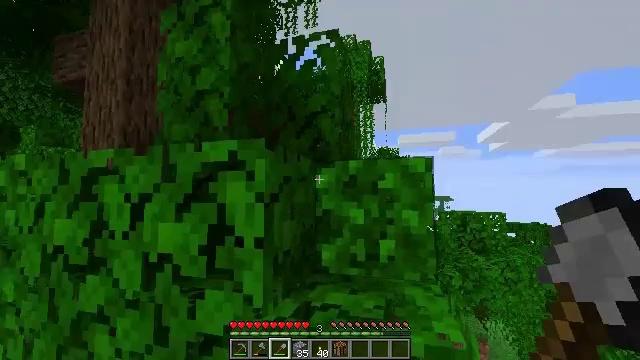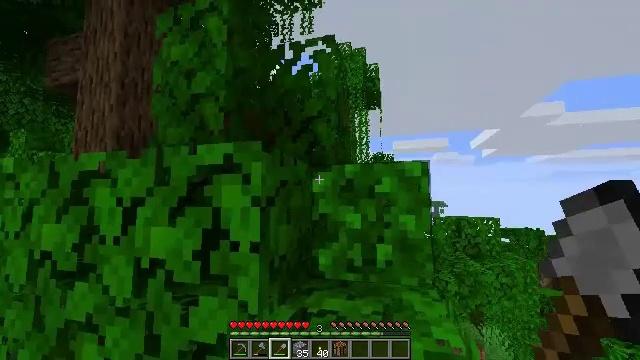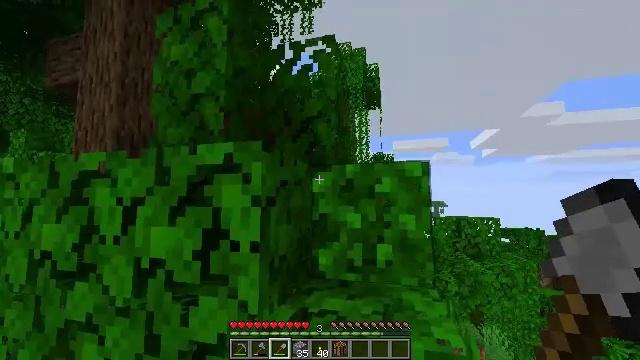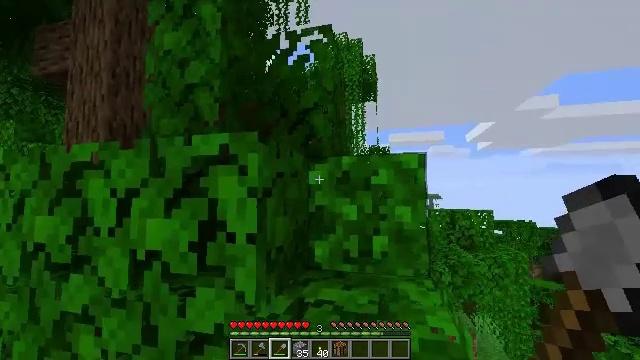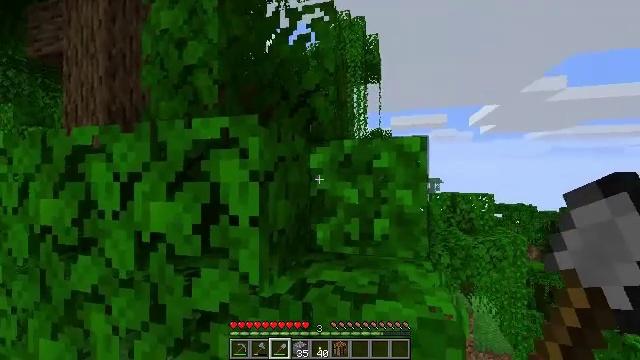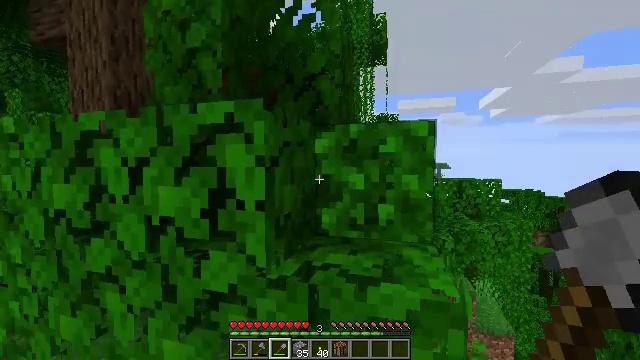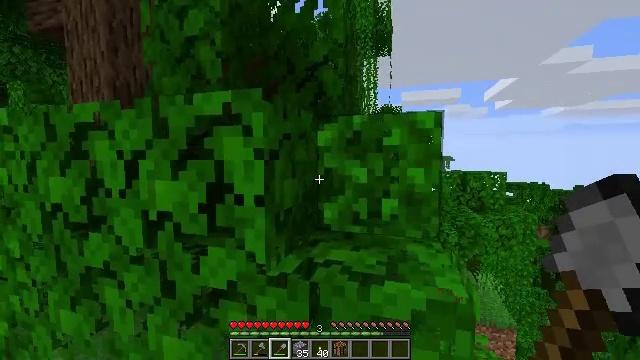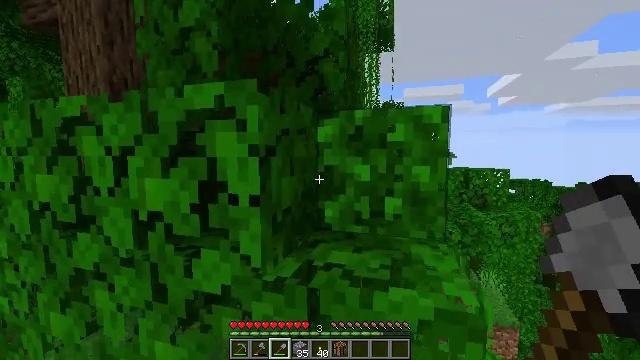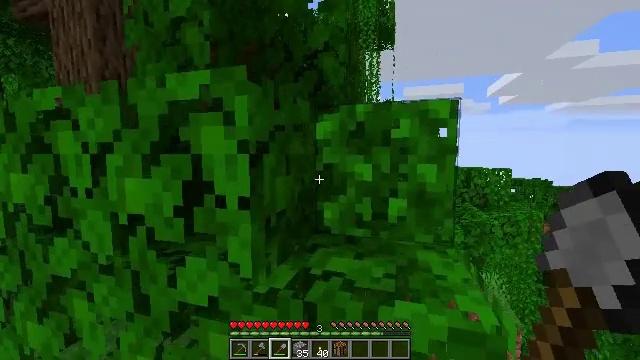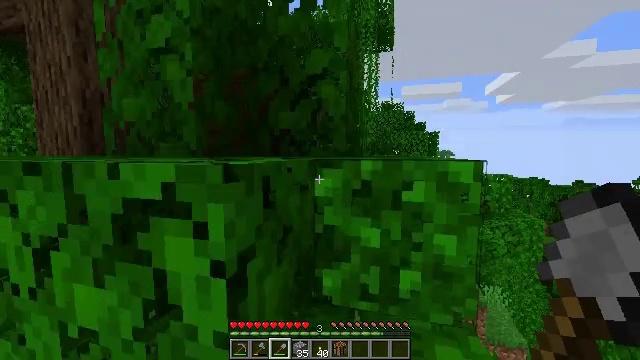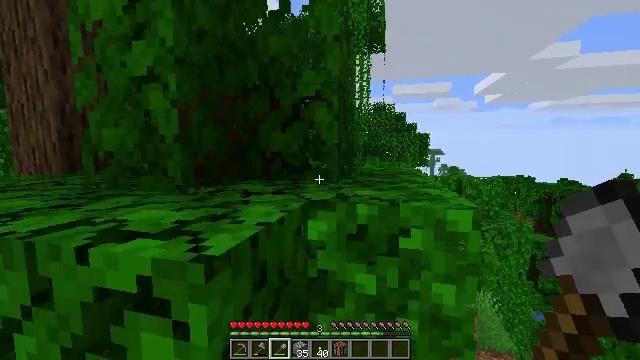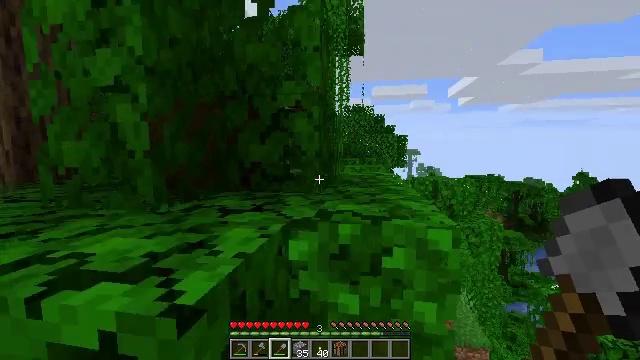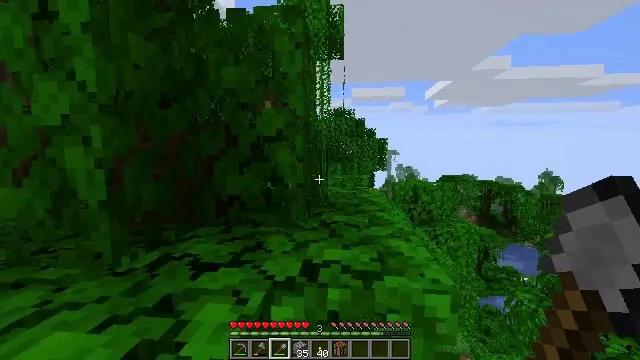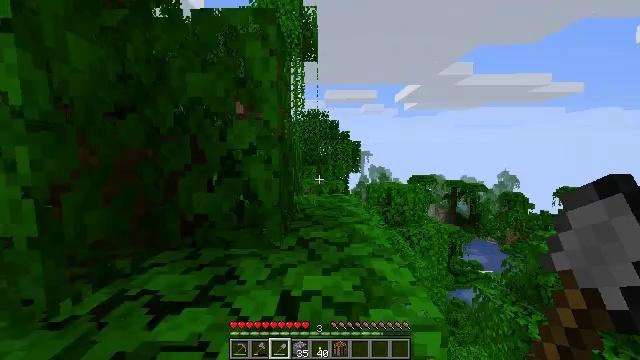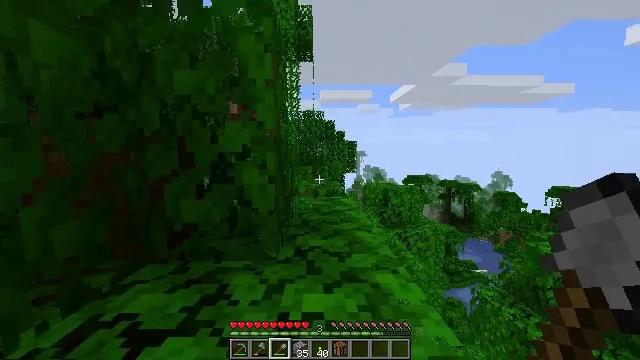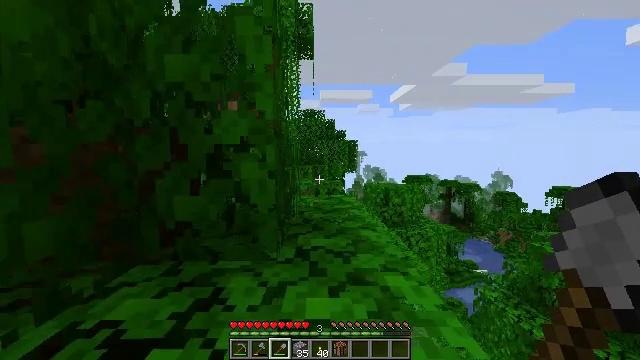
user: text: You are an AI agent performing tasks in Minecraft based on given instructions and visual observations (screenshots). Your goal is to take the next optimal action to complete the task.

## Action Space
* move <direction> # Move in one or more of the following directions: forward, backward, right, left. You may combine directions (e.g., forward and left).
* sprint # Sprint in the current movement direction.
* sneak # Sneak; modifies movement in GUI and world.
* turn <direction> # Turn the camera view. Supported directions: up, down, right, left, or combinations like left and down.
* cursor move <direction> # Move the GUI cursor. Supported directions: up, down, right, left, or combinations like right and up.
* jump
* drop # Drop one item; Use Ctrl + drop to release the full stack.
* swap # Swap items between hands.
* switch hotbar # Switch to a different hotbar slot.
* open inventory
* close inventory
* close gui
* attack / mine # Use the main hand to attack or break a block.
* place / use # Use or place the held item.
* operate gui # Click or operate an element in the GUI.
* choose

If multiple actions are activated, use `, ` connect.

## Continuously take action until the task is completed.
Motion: motion action
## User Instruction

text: Attack the jungle leaves to remove it.
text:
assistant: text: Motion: turn right and up
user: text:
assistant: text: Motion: no_op
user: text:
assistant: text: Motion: turn down
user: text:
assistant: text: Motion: turn down
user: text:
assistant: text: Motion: turn left and down
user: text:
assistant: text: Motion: move forward, turn down
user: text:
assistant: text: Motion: move forward
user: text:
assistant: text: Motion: move forward
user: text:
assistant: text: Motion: move forward, jump
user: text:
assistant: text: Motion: move forward, turn right, jump
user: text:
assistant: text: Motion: move forward, turn right, jump
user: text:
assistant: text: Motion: move forward, turn right, jump
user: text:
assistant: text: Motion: move forward, turn right
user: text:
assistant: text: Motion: move forward, turn right
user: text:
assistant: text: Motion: move forward
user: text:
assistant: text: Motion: move forward
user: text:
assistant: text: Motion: move forward
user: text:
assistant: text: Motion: move forward
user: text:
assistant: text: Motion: move forward, jump
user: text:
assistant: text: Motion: move forward, jump
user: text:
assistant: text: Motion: move forward, jump
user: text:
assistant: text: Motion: move forward, turn left, jump
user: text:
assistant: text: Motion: move forward, turn left, jump
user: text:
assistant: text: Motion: move forward, turn left
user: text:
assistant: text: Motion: move forward, turn left
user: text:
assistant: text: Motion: move forward, turn left
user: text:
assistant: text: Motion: move forward, turn left
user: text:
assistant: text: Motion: move forward
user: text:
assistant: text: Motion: move forward
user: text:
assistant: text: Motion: move forward